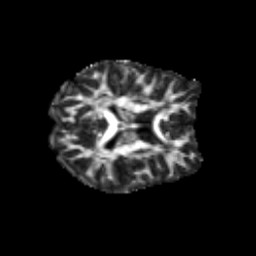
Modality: FA
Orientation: axial
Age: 23
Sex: female
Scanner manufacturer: siemens
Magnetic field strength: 3 T
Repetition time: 3.5 s
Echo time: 0.125 s